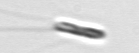
Label: Chaetoceros_subtilis